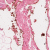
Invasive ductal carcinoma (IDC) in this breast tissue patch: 0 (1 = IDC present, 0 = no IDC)